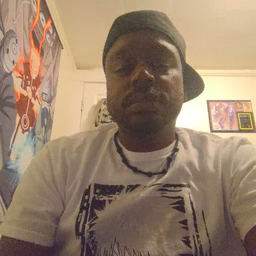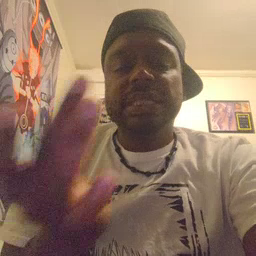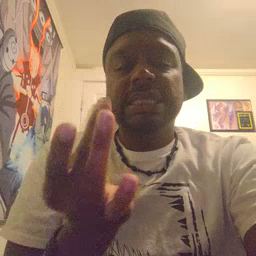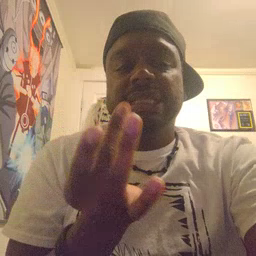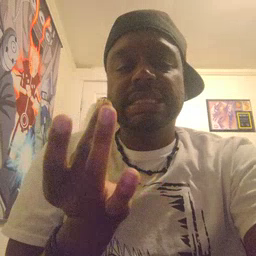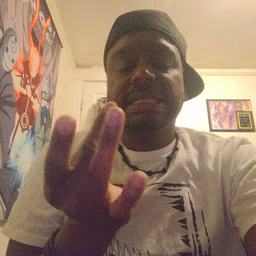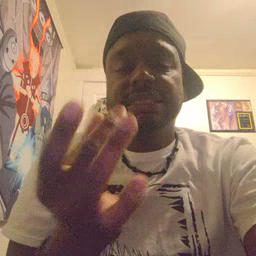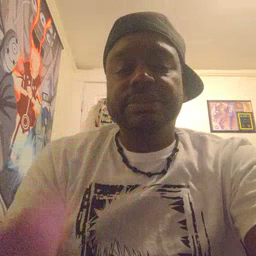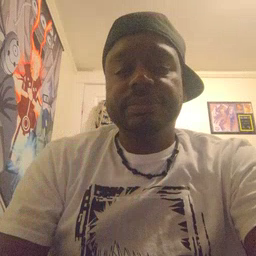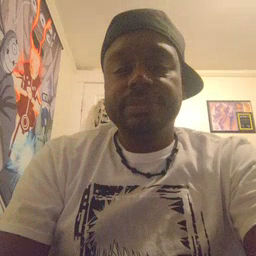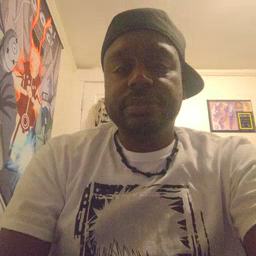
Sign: sticky